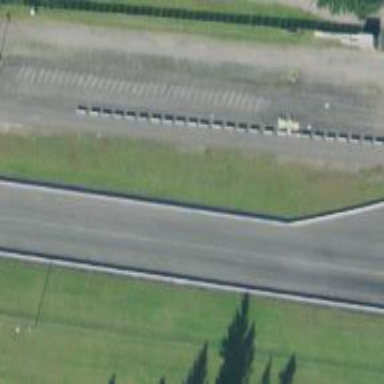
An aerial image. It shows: Raceway for motor sports.